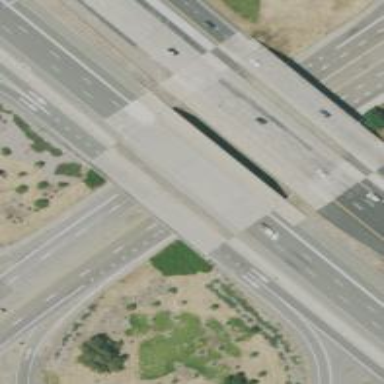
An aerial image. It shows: Motorway junction.